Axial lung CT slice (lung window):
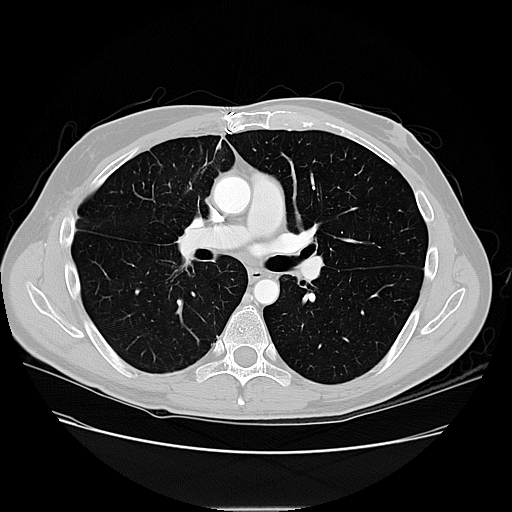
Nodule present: no